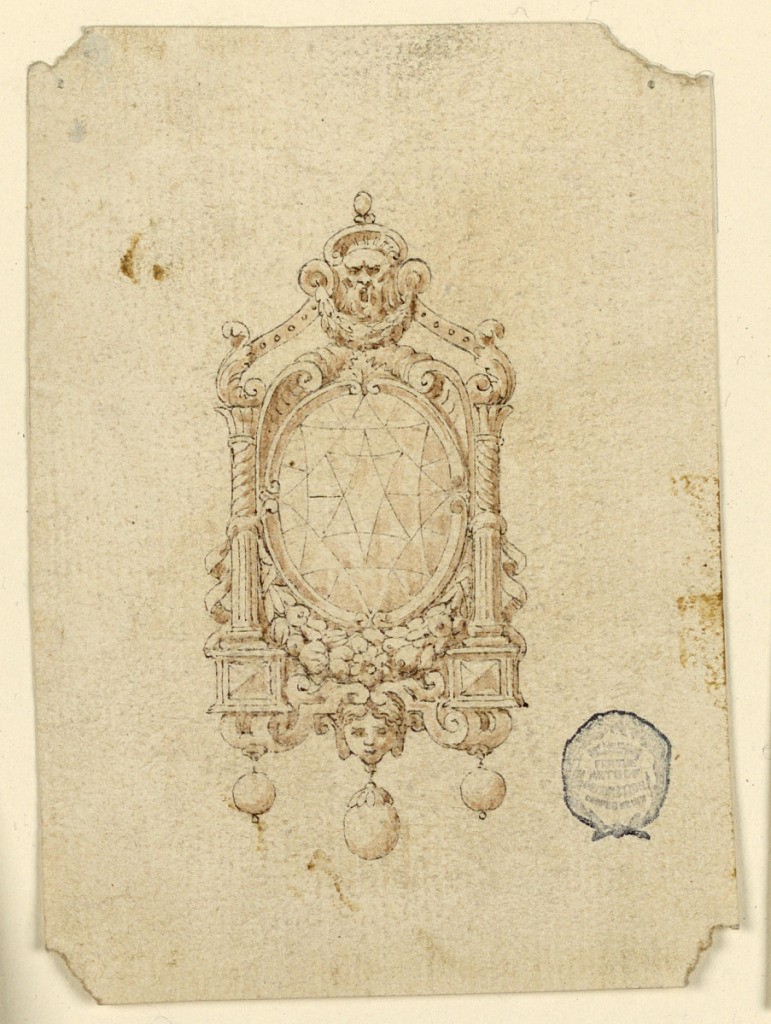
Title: Design for a Brooch with Oval Diamond
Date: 16th century
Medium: Pen and sepia on paper
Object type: Drawing
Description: A circular diamond is framed by an escutcheon with masks and festoons. Three pearls hang from the bottom.